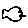
Label: fish